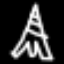
Label: The Eiffel Tower